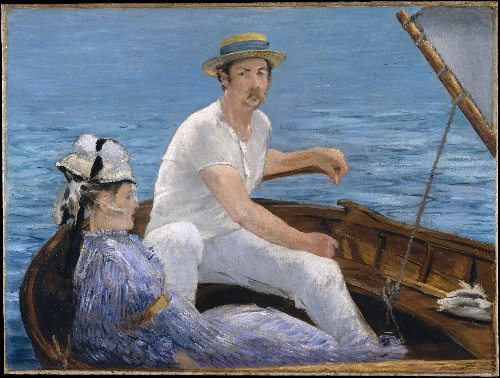
Title: Boating
Artist: Edouard Manet
Artist bio: French, Paris 1832–1883 Paris
Date: 1874
Object type: Painting
Classification: Paintings
Medium: Oil on canvas
Dimensions: 38 1/4 x 51 1/4 in. (97.2 x 130.2 cm)
Department: European Paintings
Credit line: H. O. Havemeyer Collection, Bequest of Mrs. H. O. Havemeyer, 1929
Accession year: 1929
Repository: Metropolitan Museum of Art, New York, NY
Tags: Men|Women|Boats